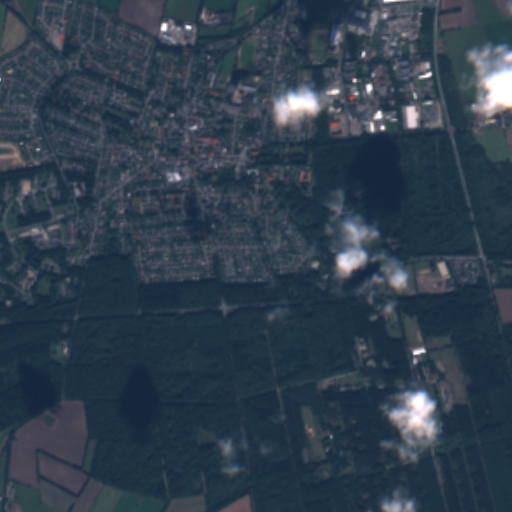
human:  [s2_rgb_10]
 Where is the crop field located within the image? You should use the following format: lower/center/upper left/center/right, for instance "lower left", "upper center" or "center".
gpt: The crop field is located in the upper of the image.
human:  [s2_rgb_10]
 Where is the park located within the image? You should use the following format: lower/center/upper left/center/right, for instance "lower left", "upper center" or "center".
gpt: The park is located in the upper center of the image.
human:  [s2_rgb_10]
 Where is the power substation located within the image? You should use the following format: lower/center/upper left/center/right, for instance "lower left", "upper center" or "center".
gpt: The power substation is located in the upper right of the image.
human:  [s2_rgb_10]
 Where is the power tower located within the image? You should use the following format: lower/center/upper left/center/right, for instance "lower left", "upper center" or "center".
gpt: The power tower is located in the upper right of the image.
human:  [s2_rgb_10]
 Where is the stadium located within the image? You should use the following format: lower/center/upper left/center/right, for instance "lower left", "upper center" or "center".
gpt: The stadium is located in the upper center of the image.
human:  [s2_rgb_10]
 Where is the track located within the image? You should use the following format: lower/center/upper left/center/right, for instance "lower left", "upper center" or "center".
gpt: The track is located in the upper center of the image.
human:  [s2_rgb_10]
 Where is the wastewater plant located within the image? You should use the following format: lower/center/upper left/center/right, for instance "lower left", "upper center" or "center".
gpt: The wastewater plant is located in the lower left of the image.
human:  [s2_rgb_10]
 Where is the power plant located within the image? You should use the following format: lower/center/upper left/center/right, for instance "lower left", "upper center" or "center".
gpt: There is no power plant in the image.